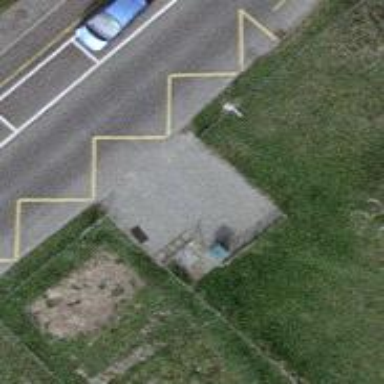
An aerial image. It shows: Bus stop along the road.